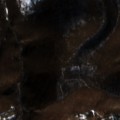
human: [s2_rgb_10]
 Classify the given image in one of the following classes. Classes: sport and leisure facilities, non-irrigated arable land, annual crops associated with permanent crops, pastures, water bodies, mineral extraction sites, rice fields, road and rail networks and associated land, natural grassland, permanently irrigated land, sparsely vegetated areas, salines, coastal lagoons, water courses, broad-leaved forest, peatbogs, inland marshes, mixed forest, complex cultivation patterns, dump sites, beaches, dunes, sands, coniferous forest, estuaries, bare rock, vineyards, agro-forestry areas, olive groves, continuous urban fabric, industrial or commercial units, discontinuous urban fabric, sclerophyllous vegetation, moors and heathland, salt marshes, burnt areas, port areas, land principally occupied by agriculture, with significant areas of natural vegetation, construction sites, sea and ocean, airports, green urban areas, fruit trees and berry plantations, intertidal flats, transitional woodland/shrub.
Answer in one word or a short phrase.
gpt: land principally occupied by agriculture, with significant areas of natural vegetation, broad-leaved forest, transitional woodland/shrub